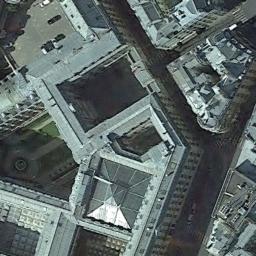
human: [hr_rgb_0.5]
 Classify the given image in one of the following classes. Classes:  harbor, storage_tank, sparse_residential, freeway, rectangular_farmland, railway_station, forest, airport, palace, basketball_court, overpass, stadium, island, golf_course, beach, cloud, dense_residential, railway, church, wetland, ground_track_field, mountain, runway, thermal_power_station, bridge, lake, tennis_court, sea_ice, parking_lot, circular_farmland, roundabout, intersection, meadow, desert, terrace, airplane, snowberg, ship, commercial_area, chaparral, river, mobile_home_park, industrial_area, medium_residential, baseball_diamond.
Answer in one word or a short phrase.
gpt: commercial_area